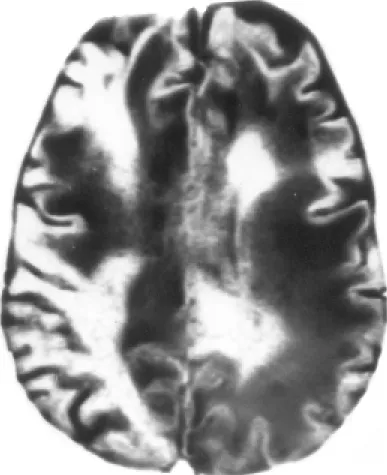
T2W axial image at the level of the centrum semi-ovale. Confluent and discrete T2 hyperintense lesions are seen in the subcortical white matter with the involvement of 'u' fibres bilaterally in an asymmetrical distribution.
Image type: radiology (mri)